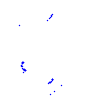
Particle: proton